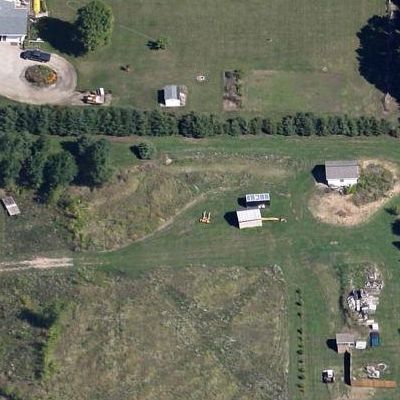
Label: Grass